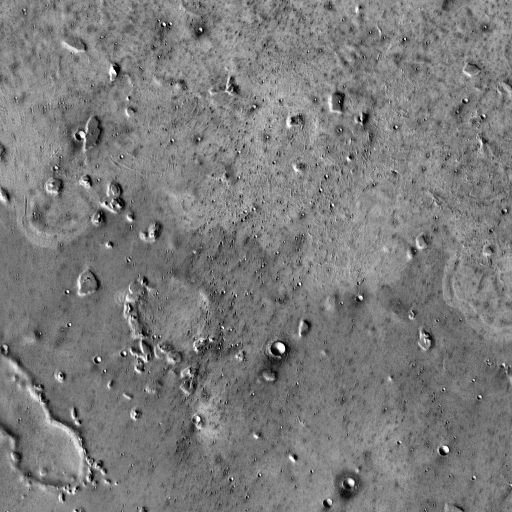
Crater classes present: Background, Other, Buried